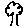
Label: tree